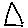
Label: triangle